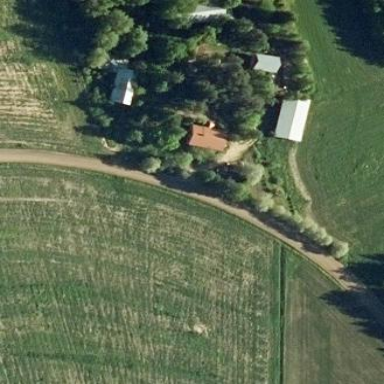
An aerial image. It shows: Farmyard area.